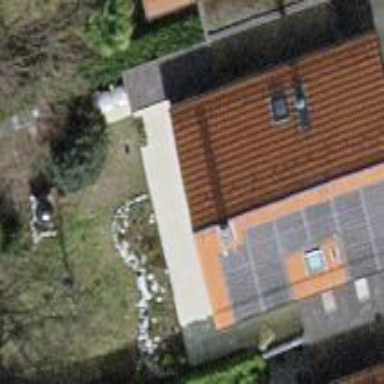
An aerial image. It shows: Garden enclosed by fence.